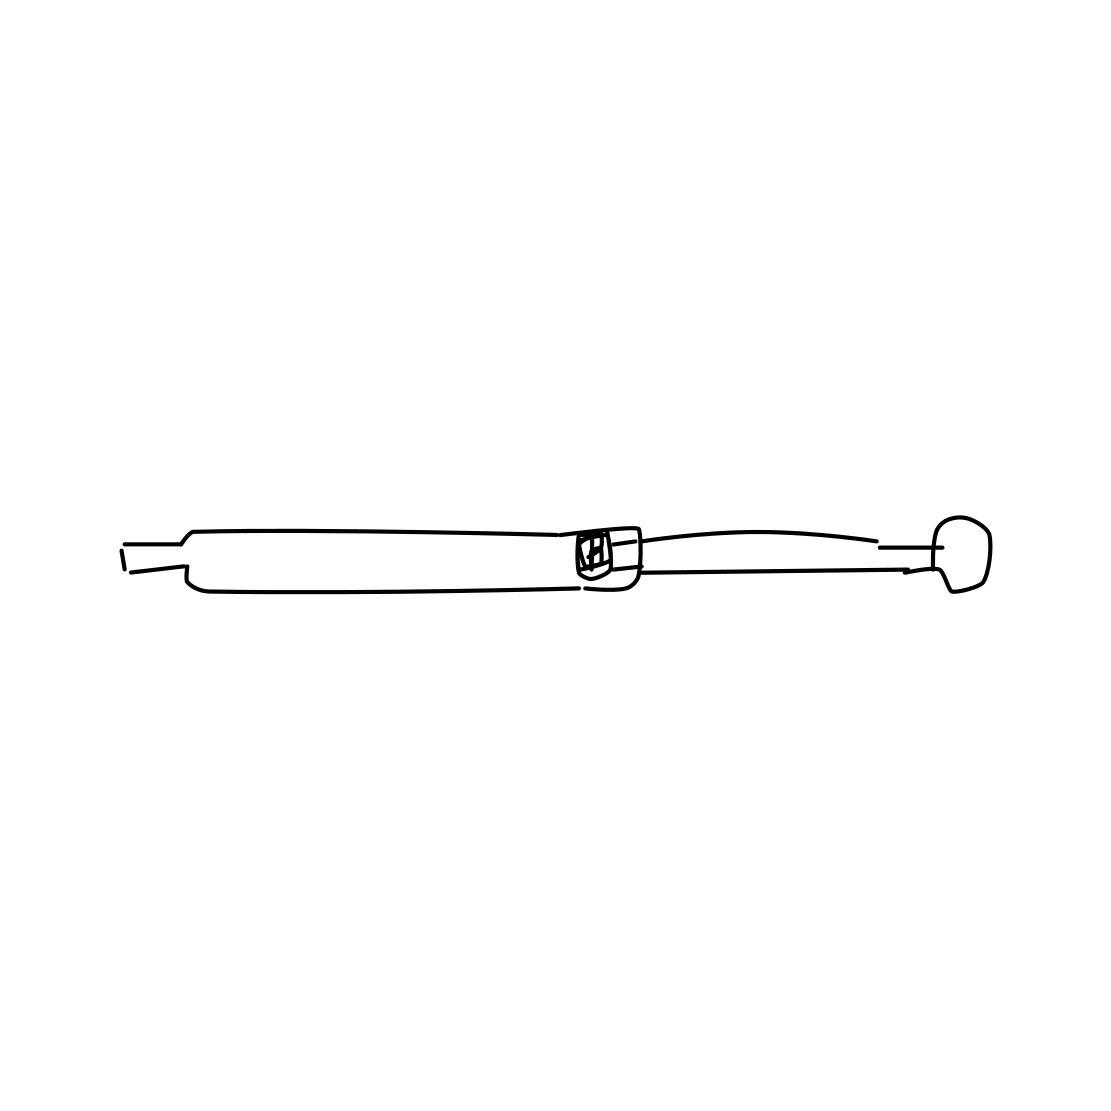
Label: syringe